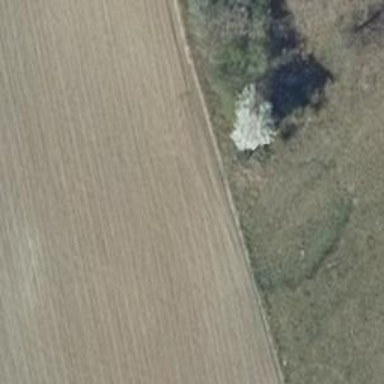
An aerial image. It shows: Hunting stand.